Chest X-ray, PA view. Patient: 63 years old, sex M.
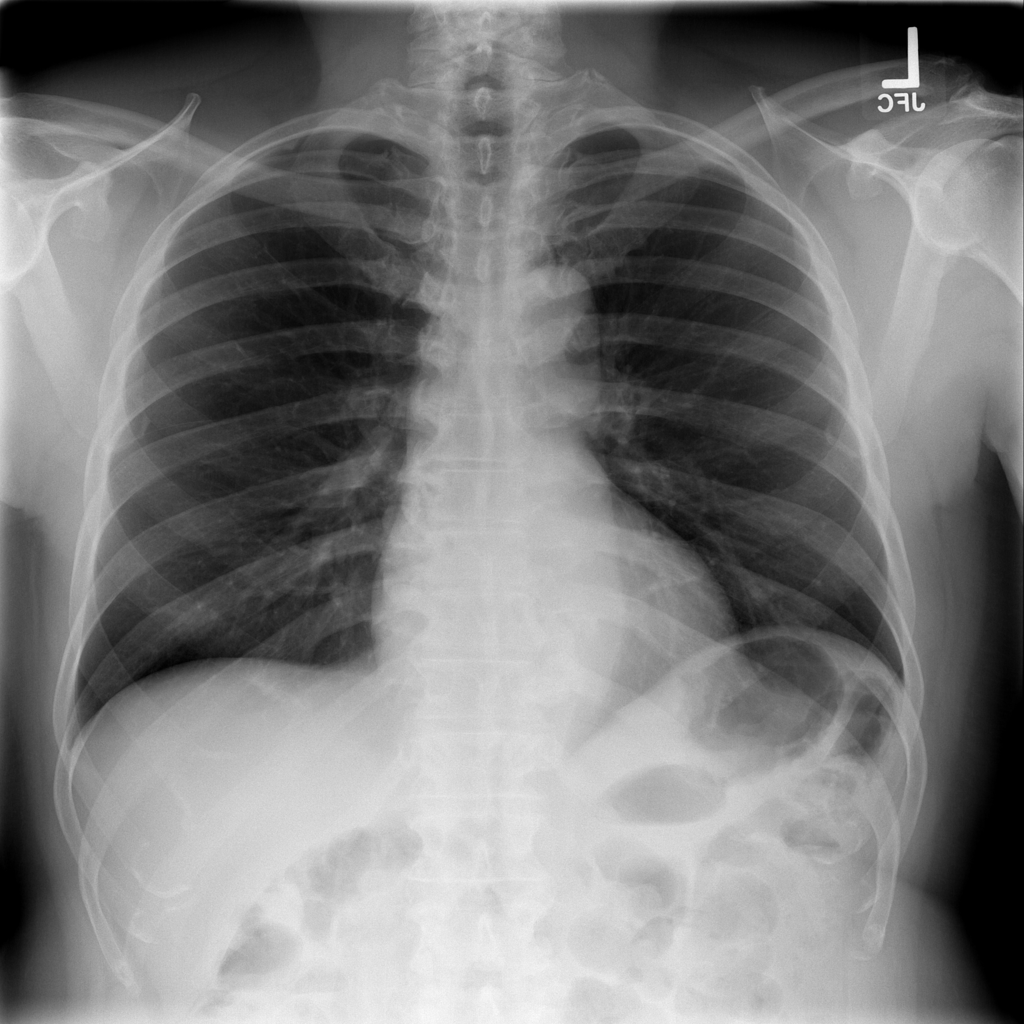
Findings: No Finding